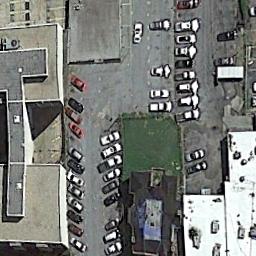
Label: parking_lot